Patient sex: M
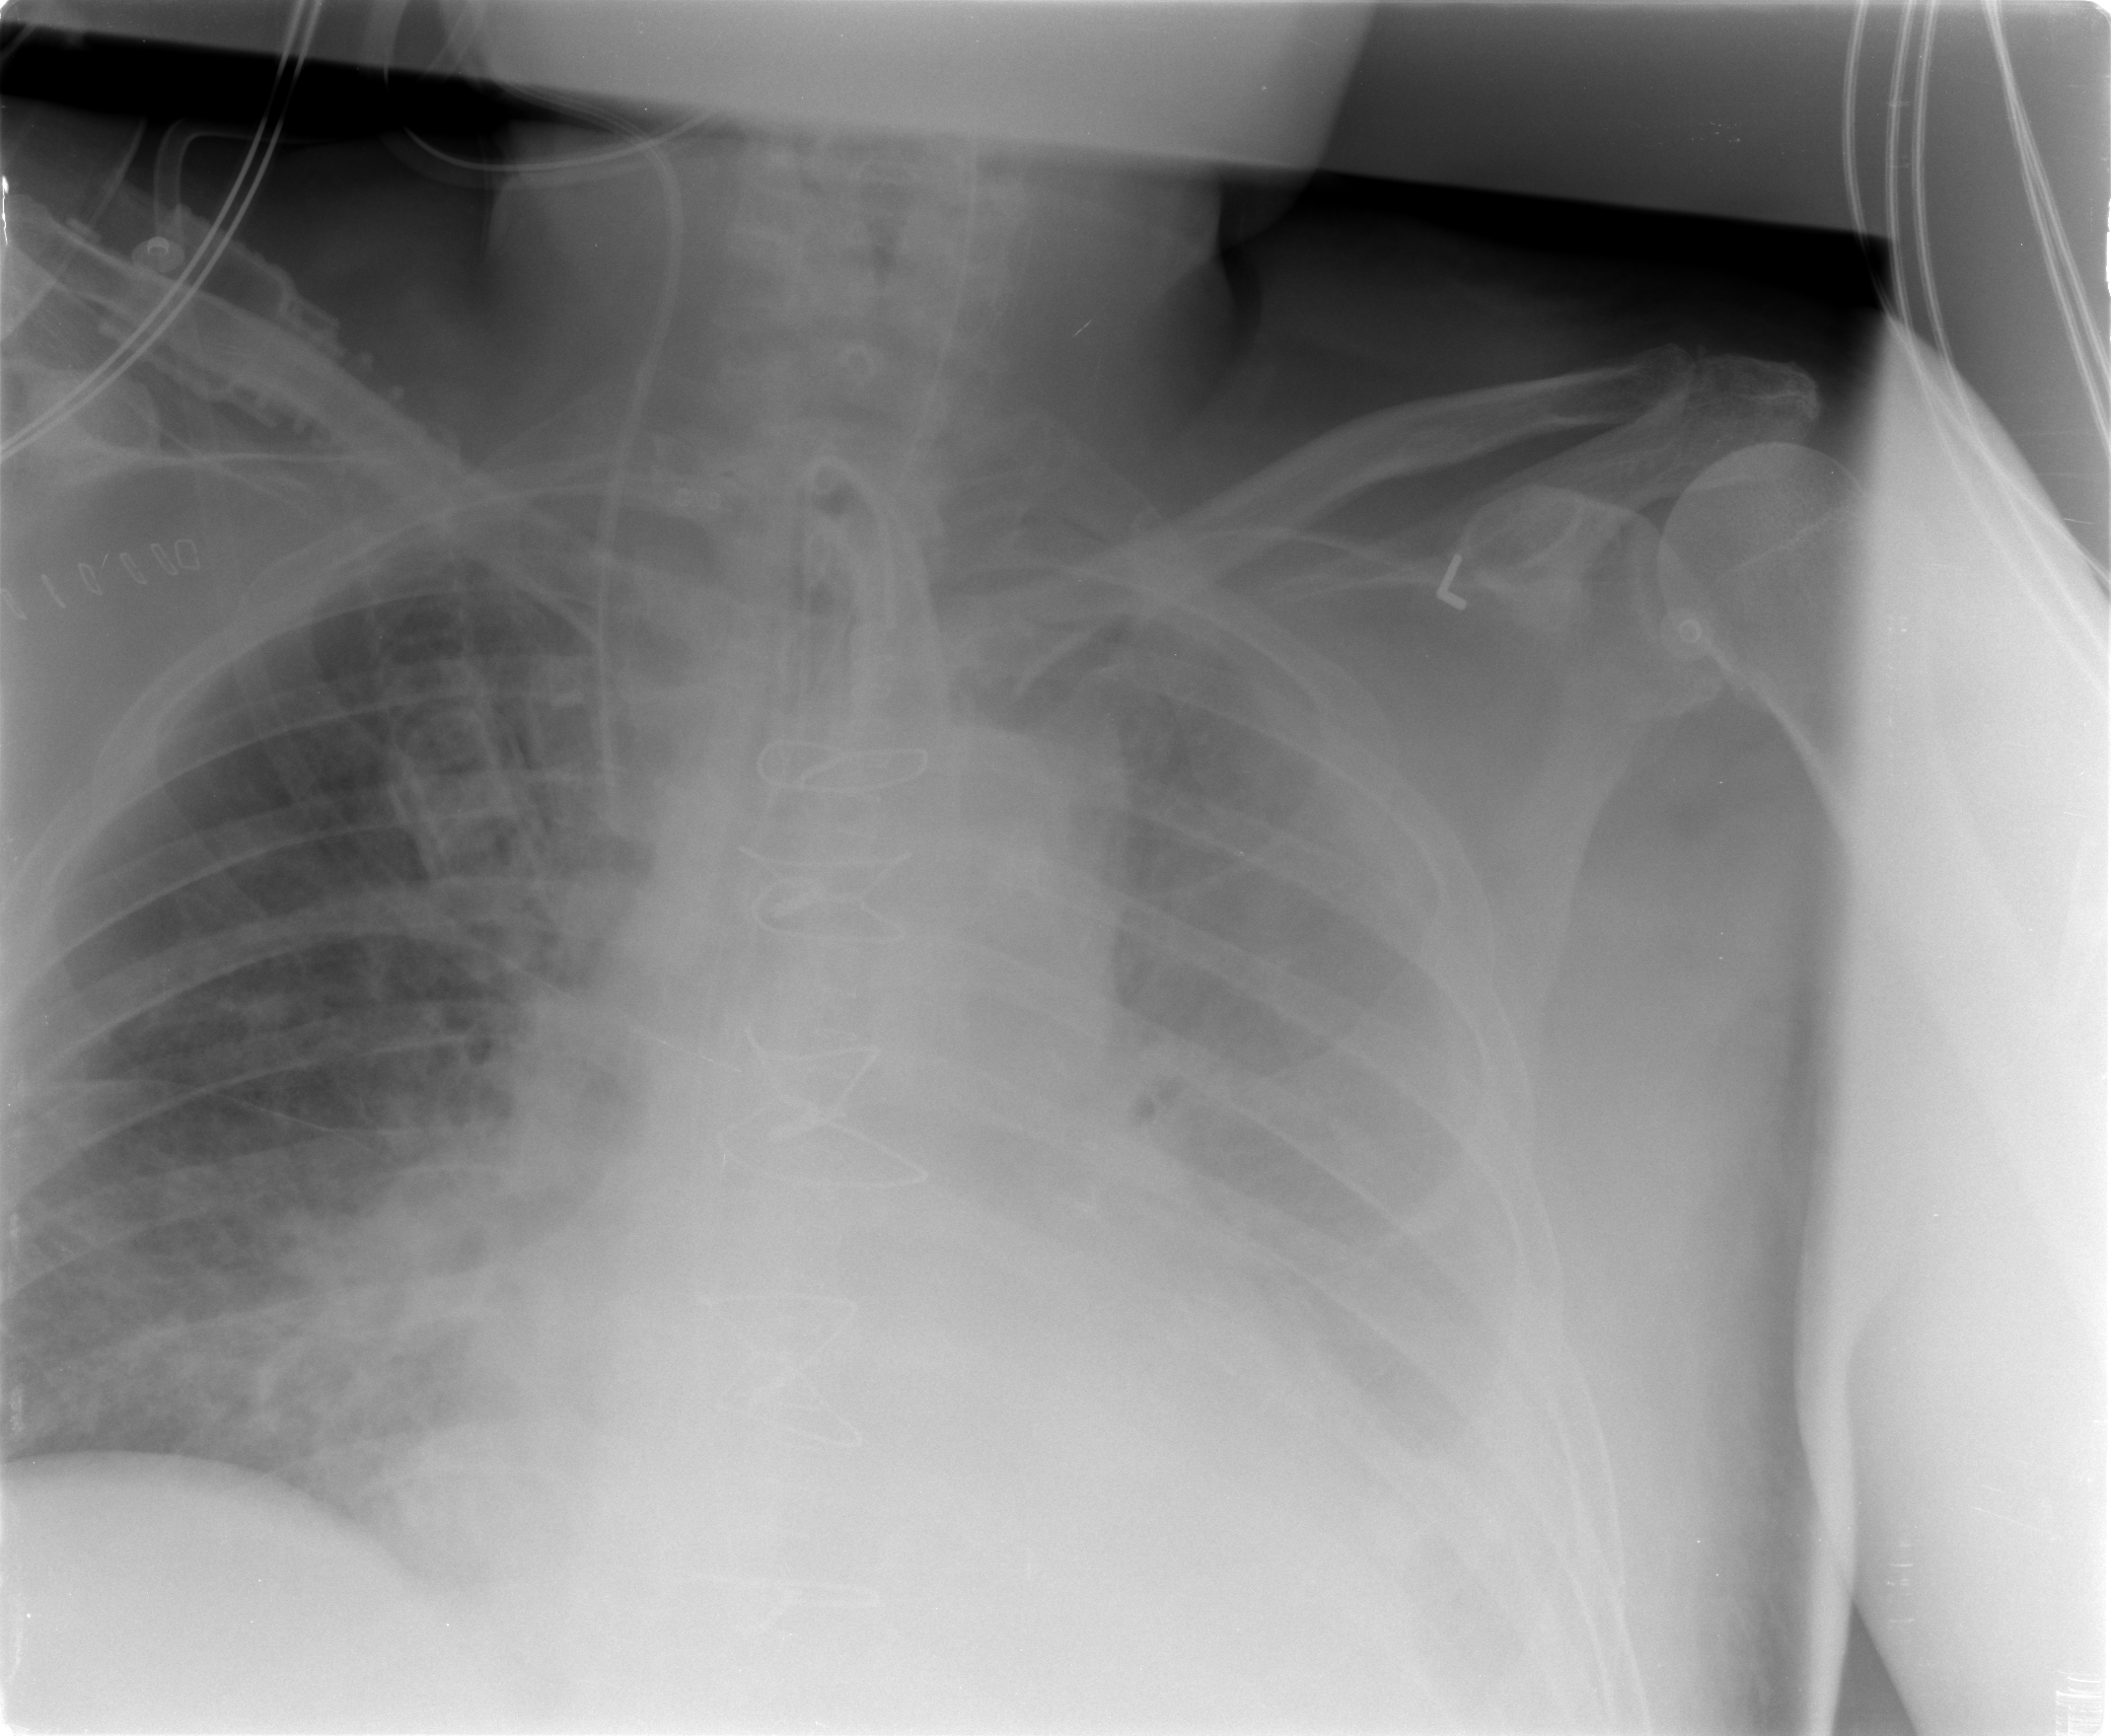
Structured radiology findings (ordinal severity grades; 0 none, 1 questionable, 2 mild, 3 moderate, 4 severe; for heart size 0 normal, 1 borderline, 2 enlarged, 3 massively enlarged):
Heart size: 0
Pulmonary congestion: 2
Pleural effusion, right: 0
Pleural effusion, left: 3
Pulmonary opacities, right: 2
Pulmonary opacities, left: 0
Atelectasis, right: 2
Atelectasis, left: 2